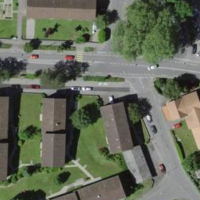
EUNIS habitat code: 55
Species observed at this site:
Medicago sativa